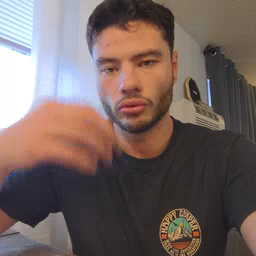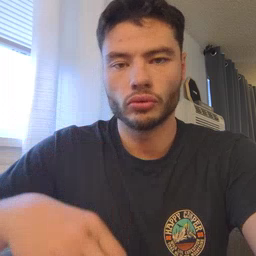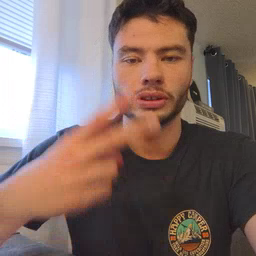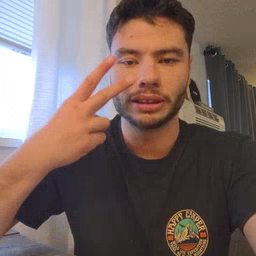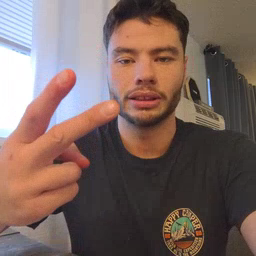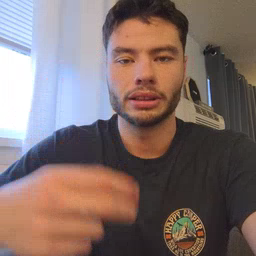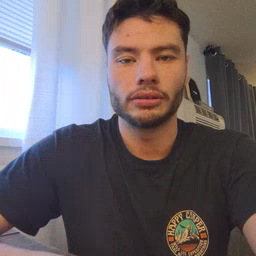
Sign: see